Question: I've a problem to create a custom navigation drawer for Android. I've an xml layout but I think that is bad...
The menu items are not aligned...why?

and this is the layout:
'''
<?xml version="1.0" encoding="utf-8"?>
<RelativeLayout xmlns:android="http://schemas.android.com/apk/res/android"
android:layout_width="match_parent"
android:layout_height="match_parent" >
<LinearLayout
android:id="@+id/spinnerLayout"
android:layout_width="match_parent"
android:layout_height="wrap_content"
android:orientation="vertical"
android:layout_marginTop="0dp">
<Spinner
android:id="@+id/drawerSpinner"
android:layout_width="match_parent"
android:layout_height="0dp"
android:layout_weight="1"/>
</LinearLayout>
<LinearLayout
android:id="@+id/headerLayout"
android:layout_width="match_parent"
android:layout_height="wrap_content"
android:orientation="vertical"
android:layout_marginTop="20dp">
<TextView
android:id="@+id/drawerTitle"
android:layout_width="wrap_content"
android:layout_height="wrap_content"
android:textAppearance="?android:attr/textAppearanceSmall" />
<View
android:layout_width="match_parent"
android:layout_height="2dp"
android:layout_marginBottom="1dp"
android:layout_marginTop="1dp"
android:background="#DADADC" ></View>
</LinearLayout>
<LinearLayout
android:id="@+id/itemLayout"
android:layout_width="match_parent"
android:layout_height="wrap_content"
android:layout_alignParentLeft="true"
android:orientation="vertical"
android:layout_marginTop="0dp"
android:background="?android:attr/activatedBackgroundIndicator">
<LinearLayout
android:layout_width="fill_parent"
android:layout_height="wrap_content"
android:minHeight="50dp"
android:layout_gravity="center_vertical">
<ImageView
android:id="@+id/drawer_icon"
android:layout_width="wrap_content"
android:layout_height="wrap_content"/>
<TextView
android:id="@+id/drawer_itemName"
android:layout_width="wrap_content"
android:layout_height="wrap_content"
android:textAppearance="?android:attr/textAppearanceMedium"/>
</LinearLayout>
<View
android:layout_width="match_parent"
android:layout_height="1dp"
android:layout_marginBottom="0dp"
android:layout_marginTop="0dp"
android:layout_marginLeft="10dp"
android:layout_marginRight="10dp"
android:background="#DADADC"
></View>
</LinearLayout>
</RelativeLayout>
'''
Thank you!
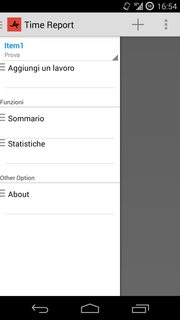
Answer: Just add 'android:gravity="center"' on your itemLayout LinearLayout and your items will be centered.